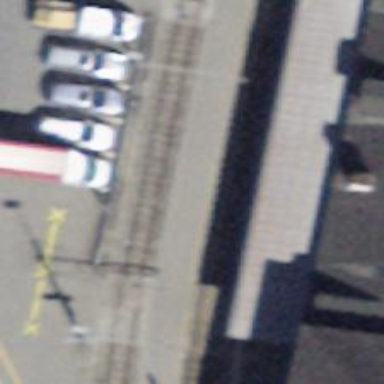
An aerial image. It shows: Stop for narrow gauge railways at public transport stop position.